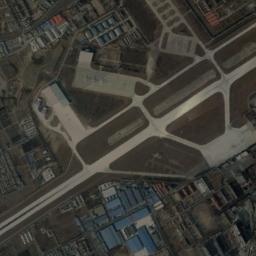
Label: airport